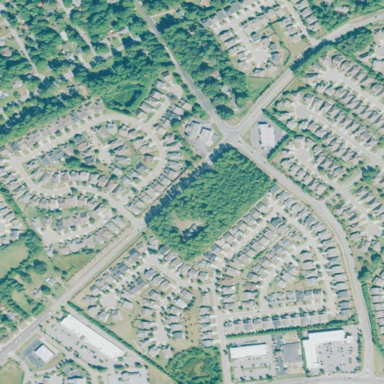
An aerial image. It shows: Residential area within neighborhood.